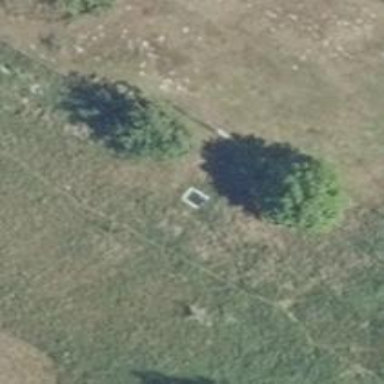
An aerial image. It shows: Single tag "natural: tree."